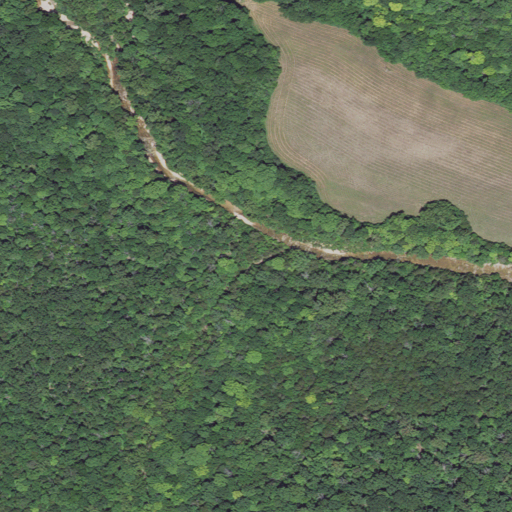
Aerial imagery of valley in Missouri named Clifton School Hollow containing deciduous forest, pasture, mixed forest, and woody wetlands